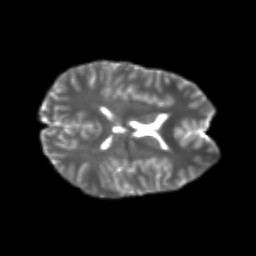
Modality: T2w
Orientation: axial
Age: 20
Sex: female
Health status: healthy
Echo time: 0.074 s